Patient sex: M
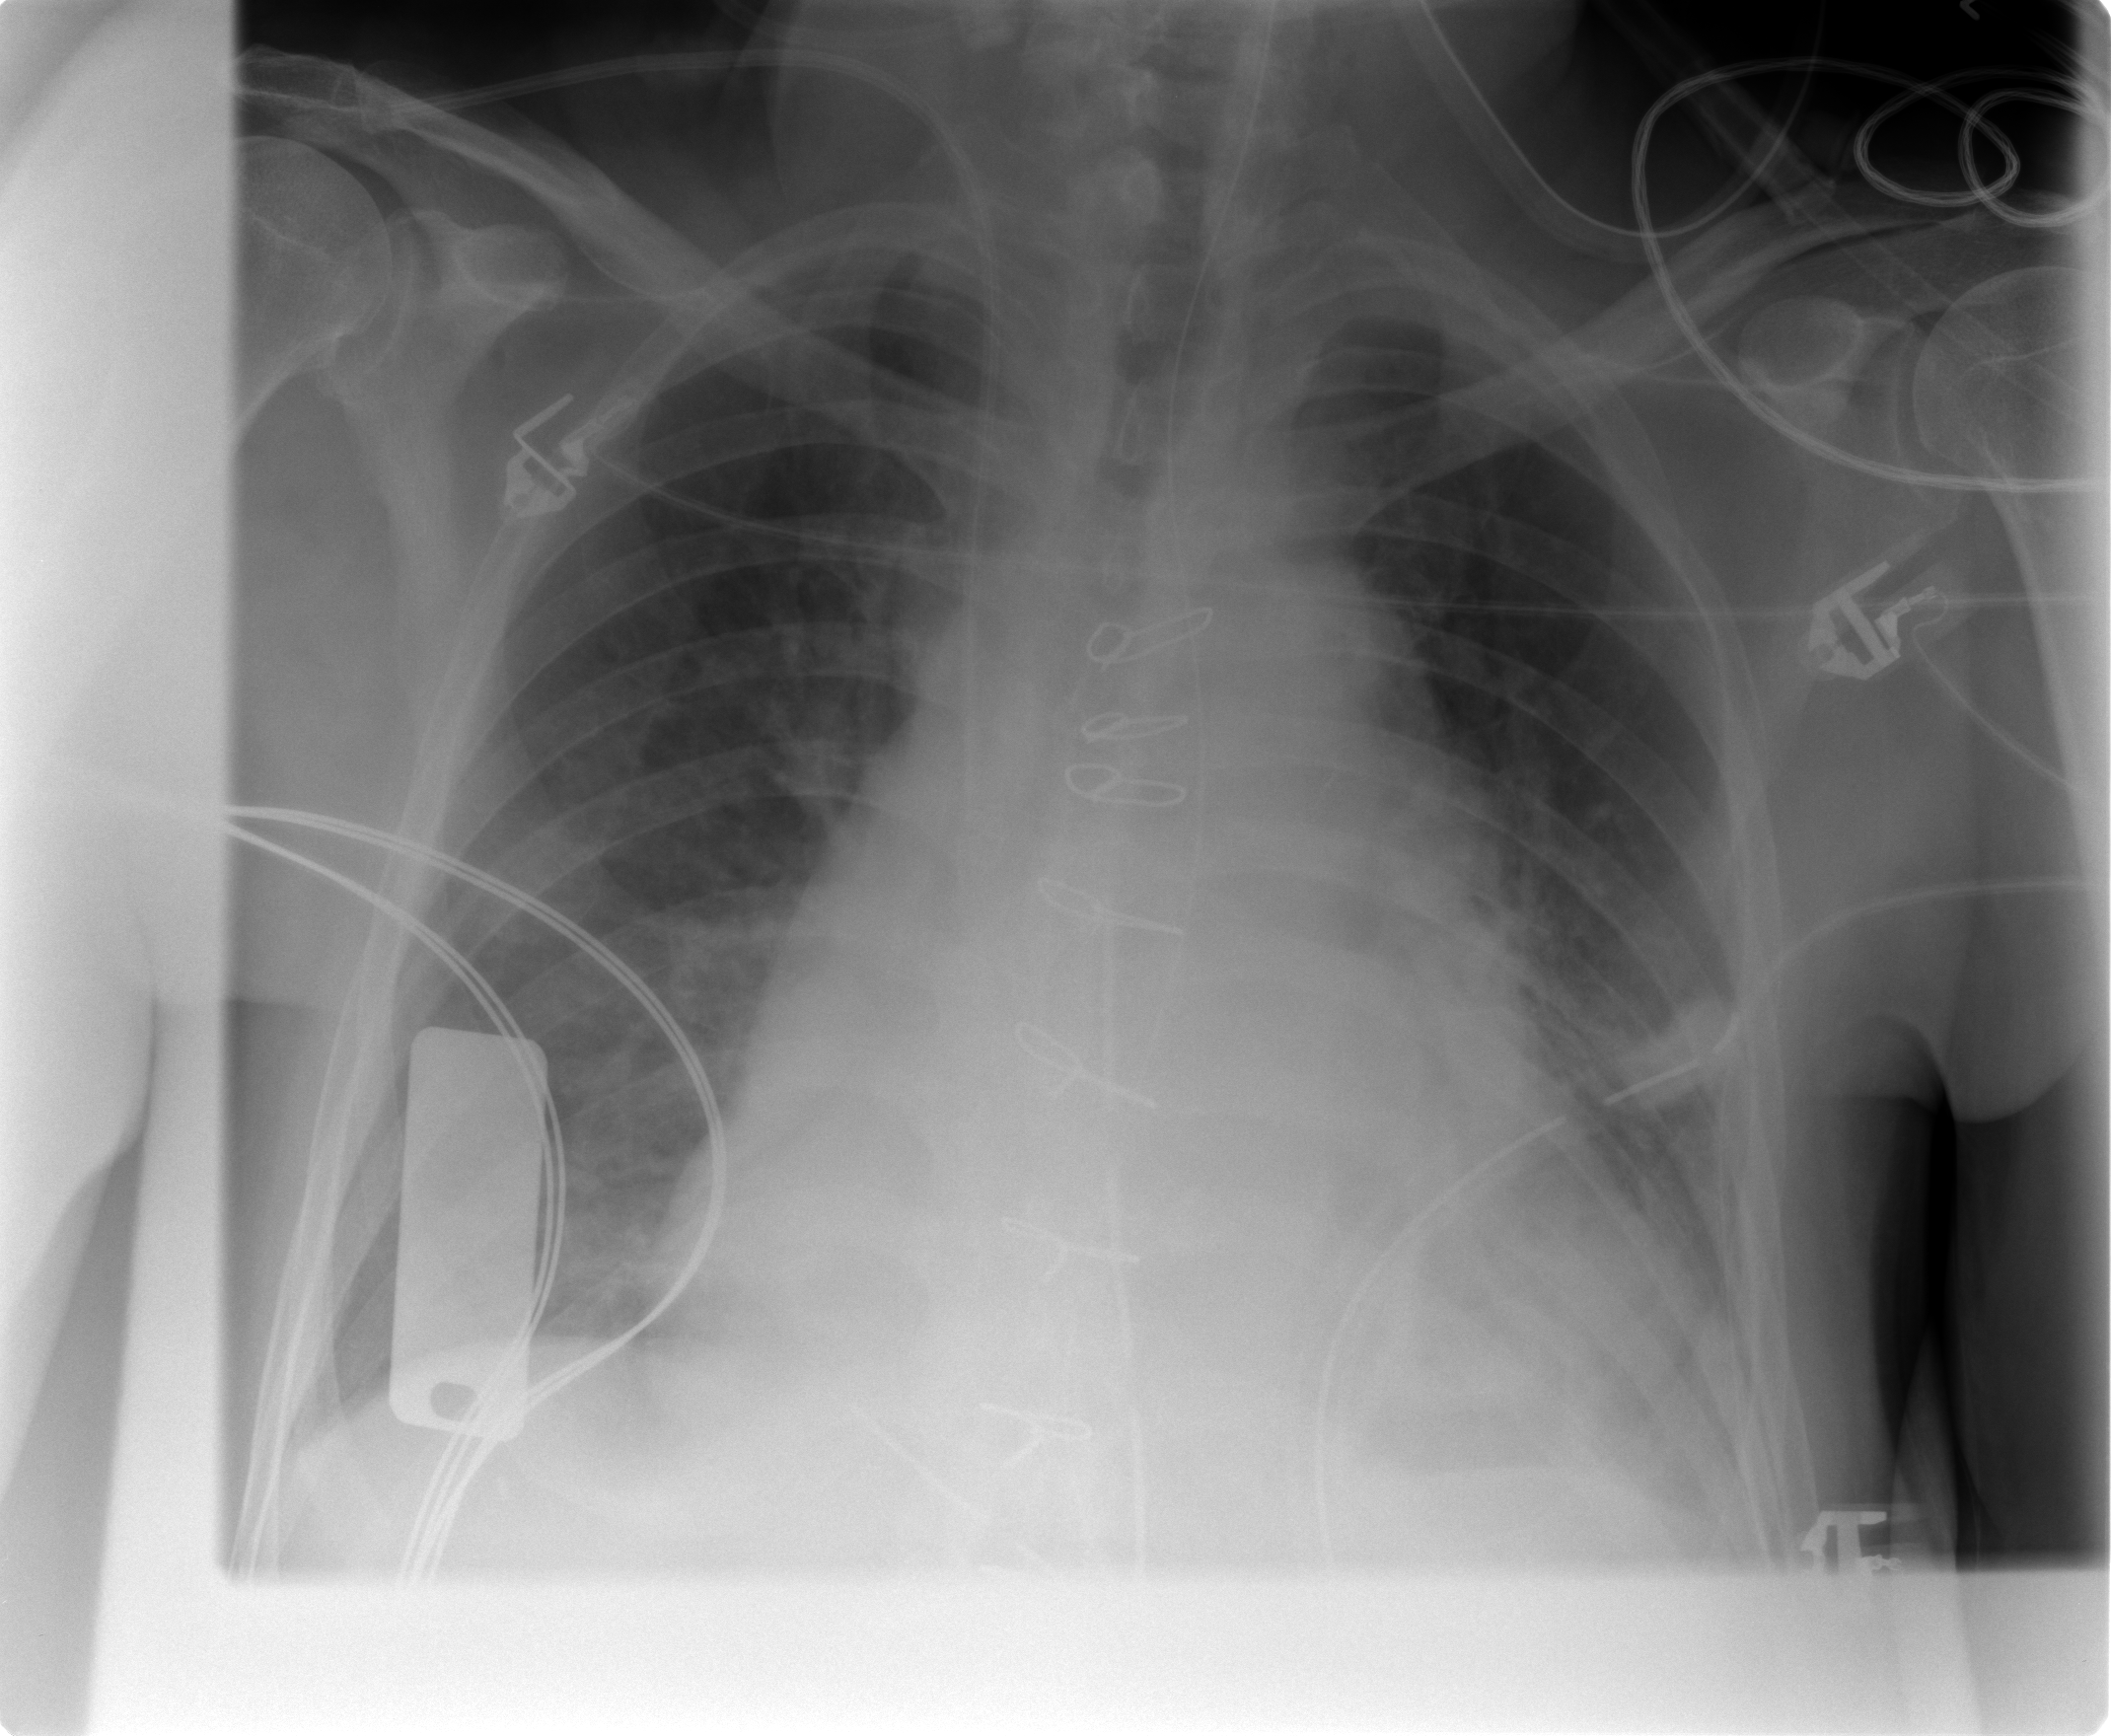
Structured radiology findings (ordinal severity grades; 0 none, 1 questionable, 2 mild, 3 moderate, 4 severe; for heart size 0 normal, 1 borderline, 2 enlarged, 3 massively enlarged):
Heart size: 2
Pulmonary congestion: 2
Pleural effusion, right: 0
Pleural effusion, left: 0
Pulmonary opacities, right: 2
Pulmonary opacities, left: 2
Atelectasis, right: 0
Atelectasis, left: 3